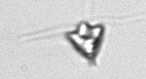
Label: Pyramimonas_longicauda